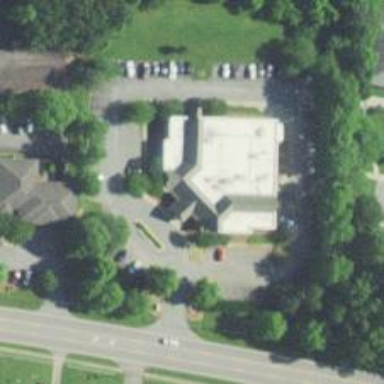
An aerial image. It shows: Healthcare clinic is depicted in the image.